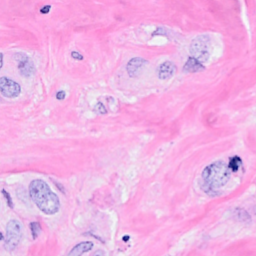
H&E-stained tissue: Breast